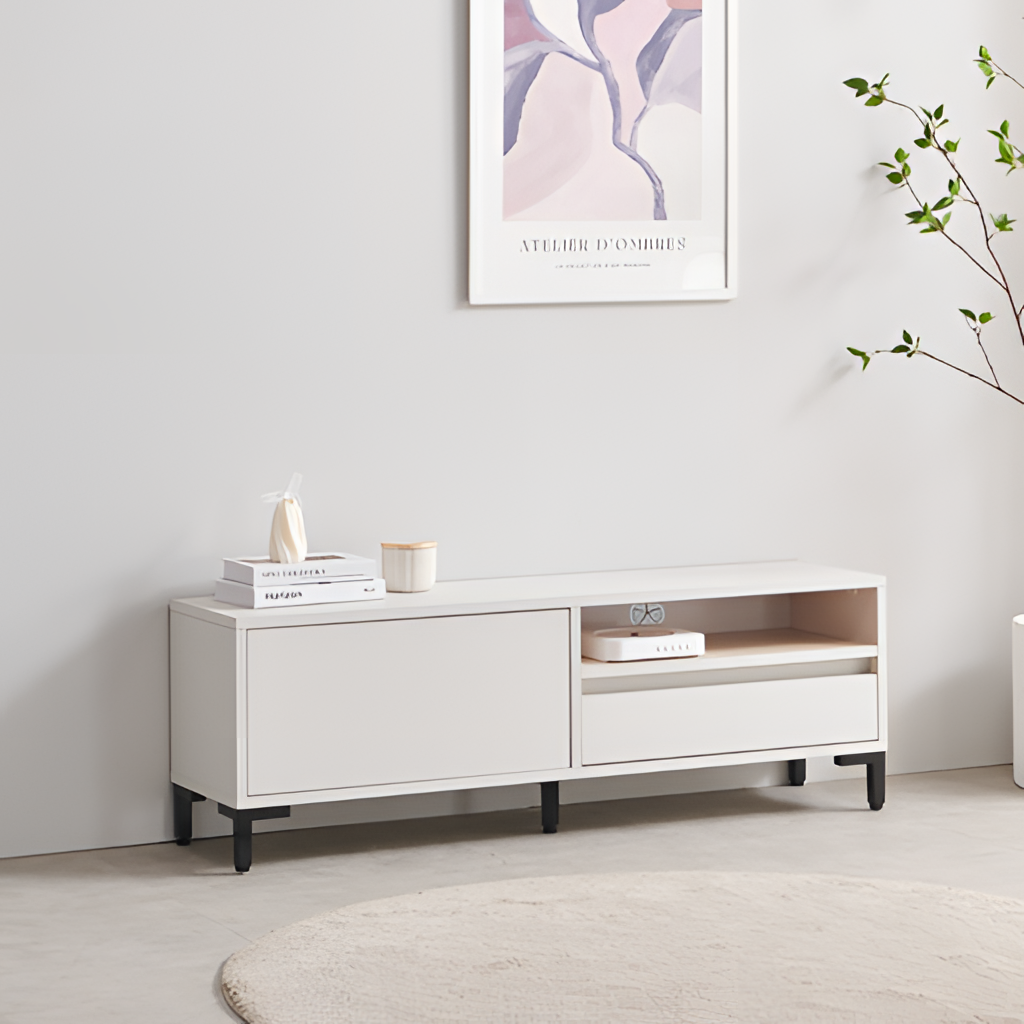
wood media console, living room, gray concrete flooring, with smooth pattern, minimalist, gray paint wallpaper, with solid pattern